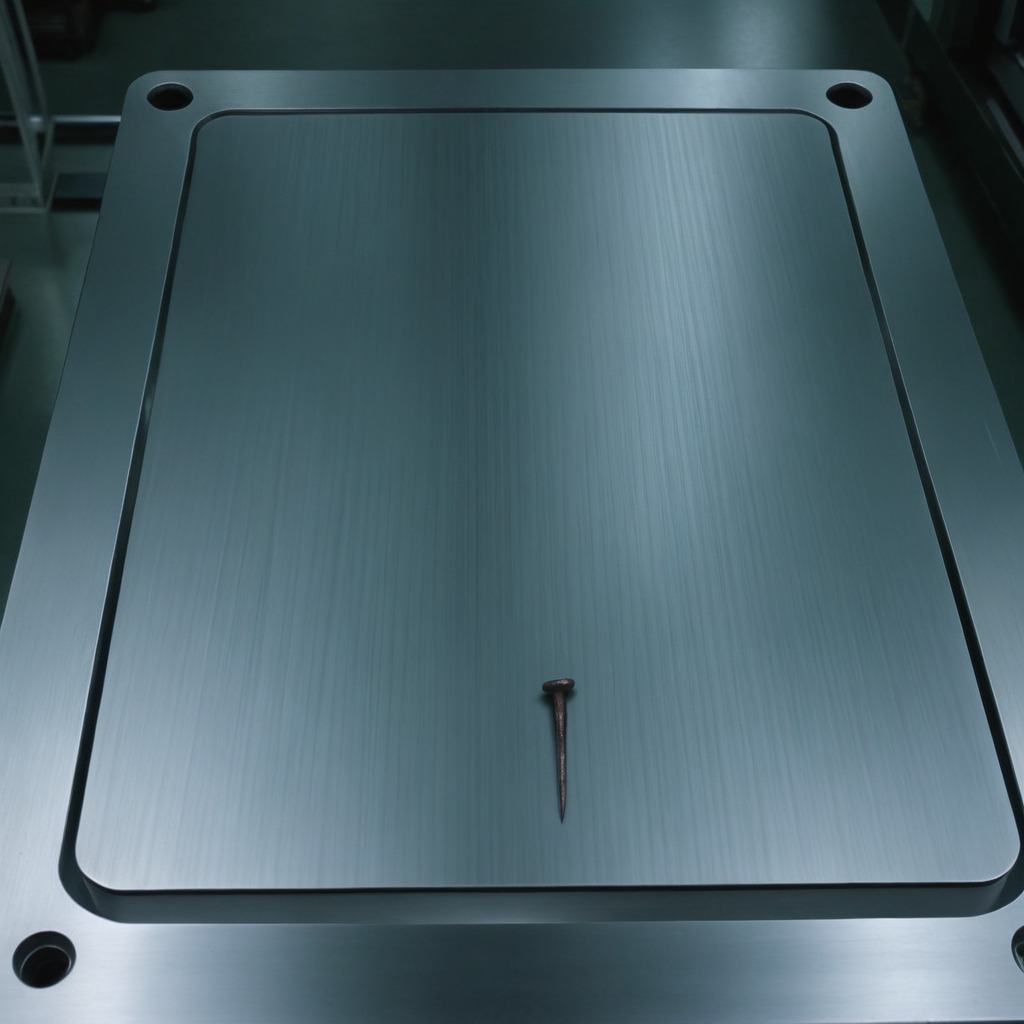
A nail is lying on the metal table.